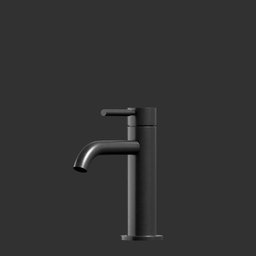
Label: appliances